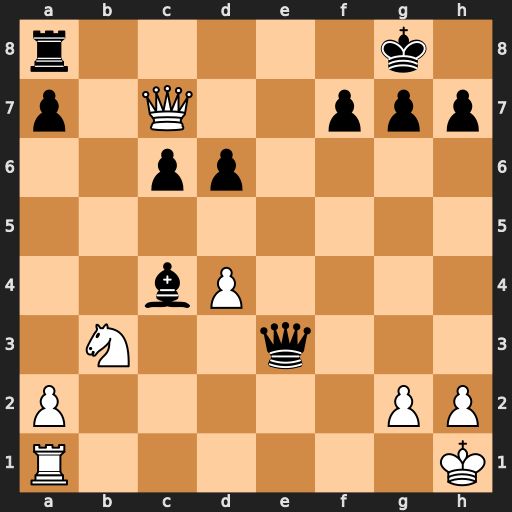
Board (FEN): r5k1/p1Q2ppp/2pp4/8/2bP4/1N2q3/P5PP/R6K
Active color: w
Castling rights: -
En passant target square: -
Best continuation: Qxc6 Re8 Qxc4 Qe1+ Qf1